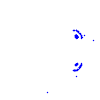
Particle: pion